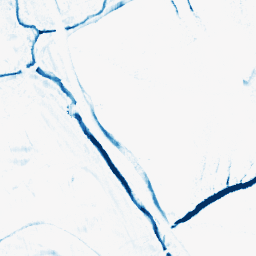
Category: morphological
Decomposition family: morphological_rect
Decomposition parameters: operation: closing
width: 5
height: 10
Upsampling method: bspline
Upsampling parameters: scale: 8
Upsampling scale: 8